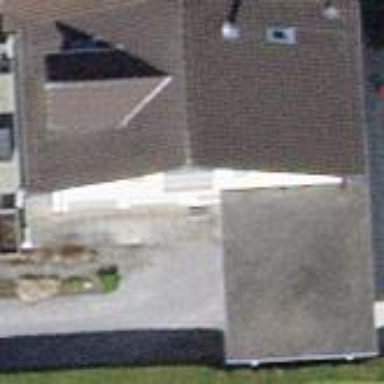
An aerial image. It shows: Semidetached house with gabled roof.